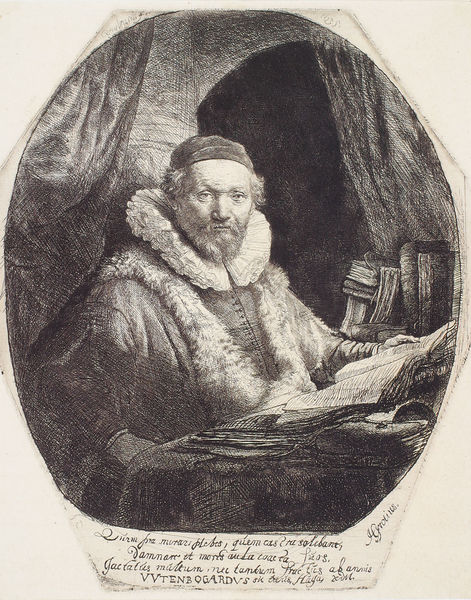
Titel: Johannes Uytenbogaert
Künstler: Harmensz van Rijn Rembrandt
Institution: Wien, Albertina
Schlagwörter: mann, weiß, grau, hut, hüte, kopfbedeckungen, schwarz, tisch, blick, bart, kappe, mütze, mützen, kragen, pelz, spitze, schauen, vorhang, mantel, poträt, oval, fell, kopfbedeckung, schrift, bücher, graphik, lesen, knöpfe, sinnierend, buch, druck, druckgraphik, radierung, stich, text, krause, krageb, pelzkragen, lesender, blickkontakt, fragend, kupferstich, kuperstich, kippa, starren, missmutig, druckgafik